Question: I can draw gauge chart by canvas with function 'arc()'. But, the shape is a half of circle.
Now, I'd like to draw gaugle chart like this (please ignore color or number).

How can I draw it? Thanks
UPDATE:
I draw the chart by drawing 2 arc (I don't use 'ctx.lineWidth')
'''
var min=Math.PI*.60;
var max=Math.PI*2+Math.PI*.40;
var R = 100;
var arcWidth = 40;
var c = document.getElementById("myCanvas");
var ctx = c.getContext("2d");
ctx.beginPath();
ctx.arc(100, 100, R-arcWidth, max, min, true);
ctx.arc(100, 100, R, min, max);
ctx.fillStyle = "red";
ctx.fill();
'''
<URL>
However, at position of 'min' and 'max', chart is line instead of round. I tried to use 'ctx.lineCap='round'', but it not work.
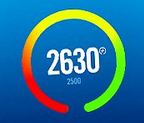
Answer: Just stroke an arc with a sweep-angle based on your desired gauge percentage.

In your example the 0% angle is ()
'''
PI * 0.60
'''
and your 100% angle is ()
'''
PI*2 + PI*.40
'''
So your arc will always start at angle = PI*0.60.
Your arc will end at the angle calculated like this:
'''
zeroAngle + (hundredAngle-zeroAngle) * guagePercentageValue
'''
'''
var canvas=document.getElementById("canvas");
var ctx=canvas.getContext("2d");
var cw=canvas.width;
var ch=canvas.height;
var PI=Math.PI;
var PI2=PI*2;
var cx=150;
var cy=150;
var r=80;
var min=PI*.60;
var max=PI2+PI*.40;
var percent=50;
ctx.lineCap='round';
ctx.font='24px verdana';
ctx.textAlign='center';
ctx.textBaseline='middle';
ctx.fillStyle='gray';
$myslider=$('#myslider');
$myslider.attr({min:0,max:100}).val(50);
$myslider.on('input change',function(){
percent=parseInt($(this).val());
drawGuage();
});
drawGuage();
function drawGuage(){
ctx.clearRect(0,0,cw,ch);
// draw full guage outline
ctx.beginPath();
ctx.arc(cx,cy,r,min,max);
ctx.strokeStyle='lightgray';
ctx.lineWidth=15;
ctx.stroke();
// draw percent indicator
ctx.beginPath();
ctx.arc(cx,cy,r,min,min+(max-min)*percent/100);
ctx.strokeStyle='red';
ctx.lineWidth=6;
ctx.stroke();
ctx.fillText(percent+'%',cx,cy);
}
'''
'''
<script src="https://ajax.googleapis.com/ajax/libs/jquery/1.9.1/jquery.min.js"></script>
<input id=myslider type=range><br>
<canvas id="canvas" width=300 height=300></canvas>
'''